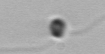
Label: flagellate